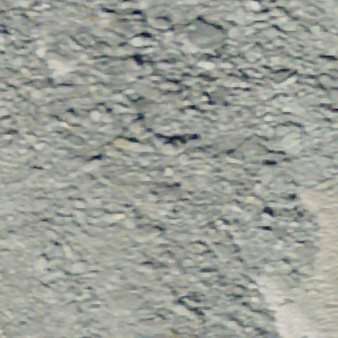
Label: other